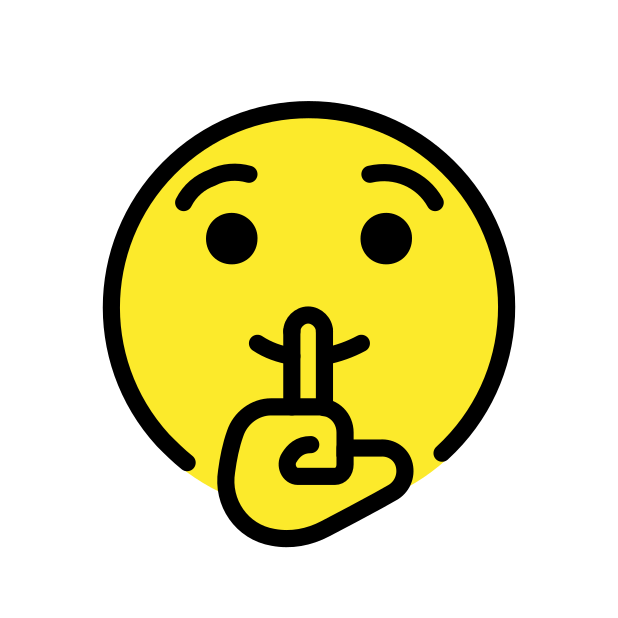
Emoji: 🤫
Name: face with finger covering closed lips
Unicode: 0x1f92b